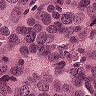
Metastatic tissue present: yes